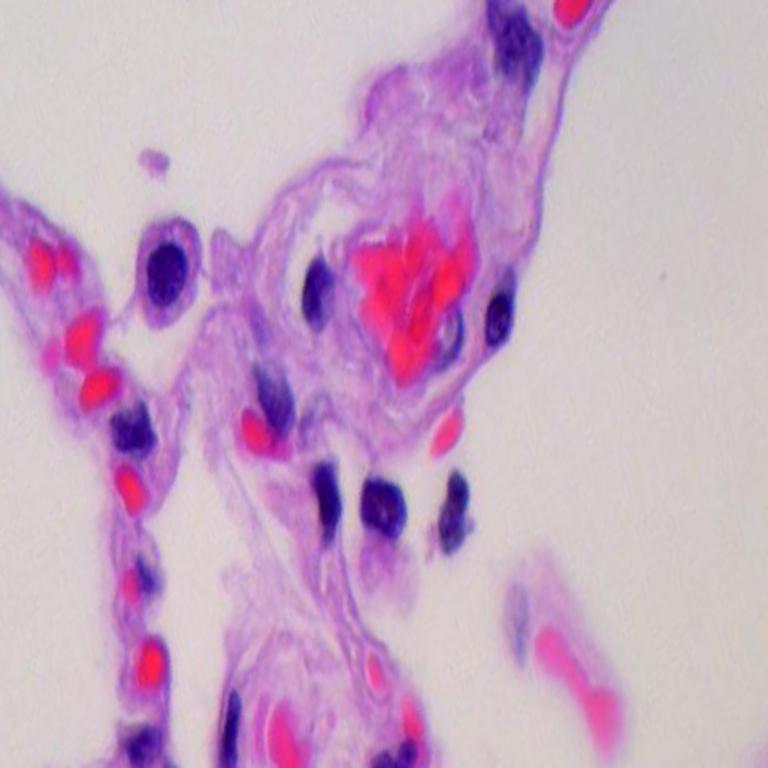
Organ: lung
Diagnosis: benign